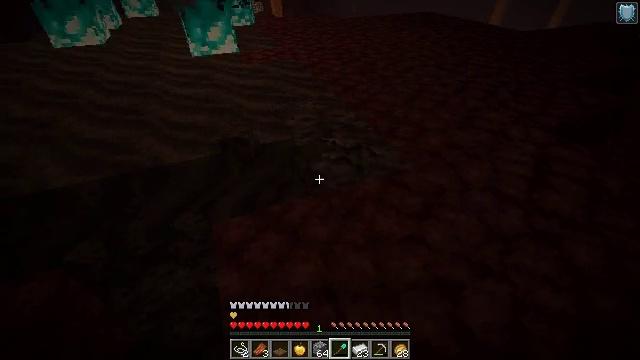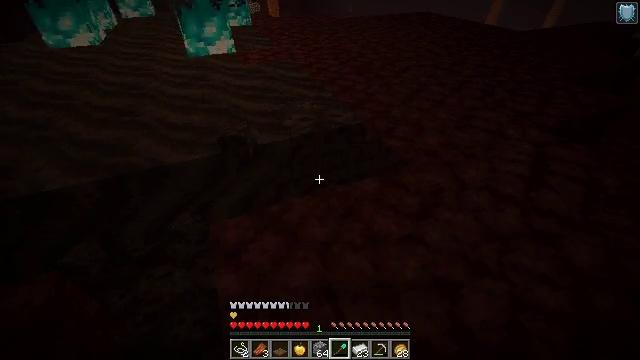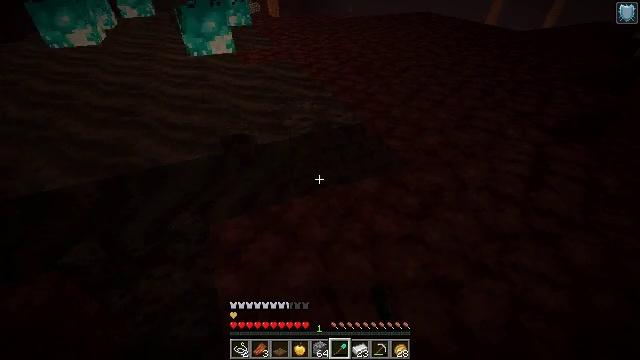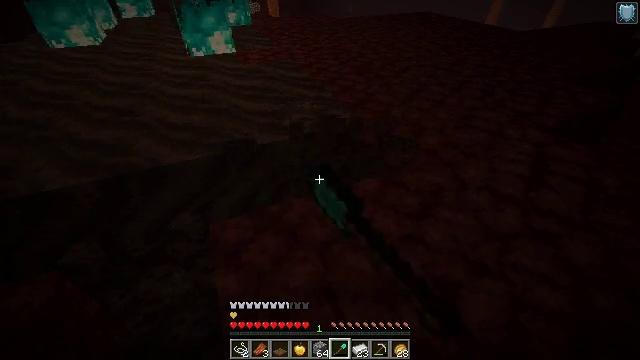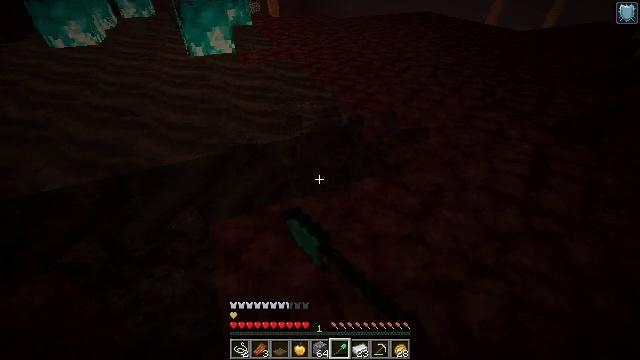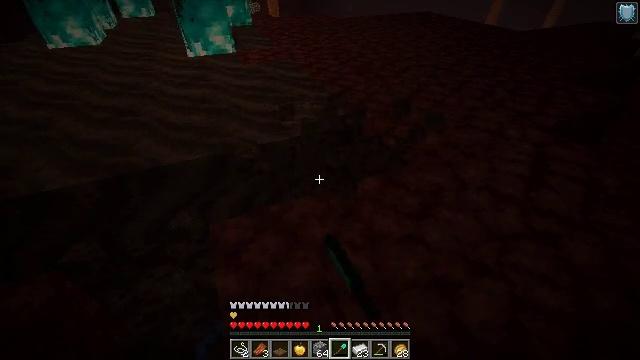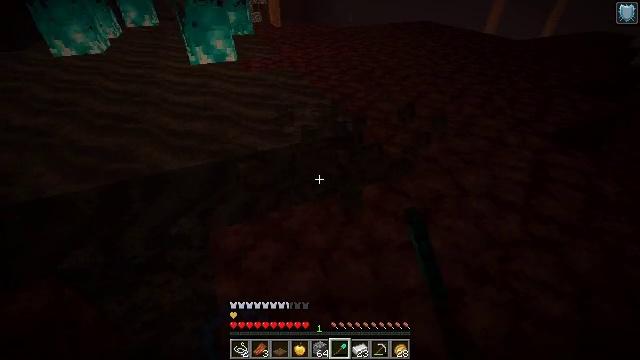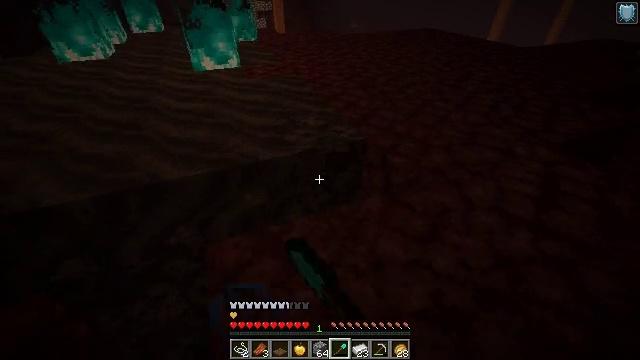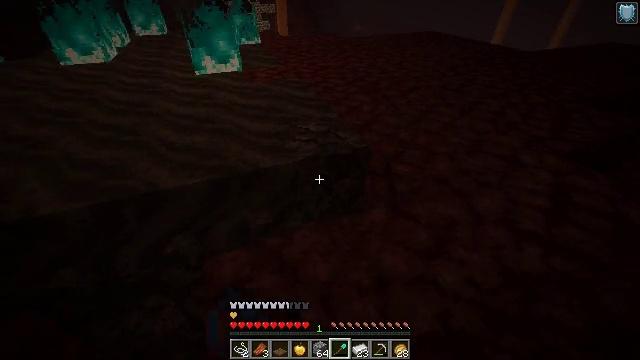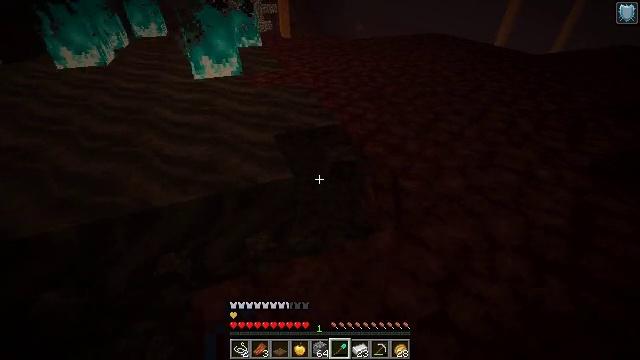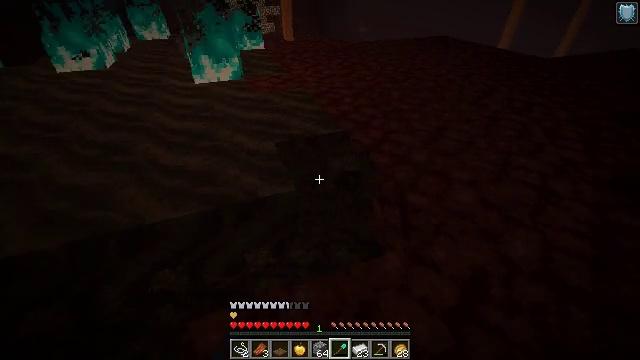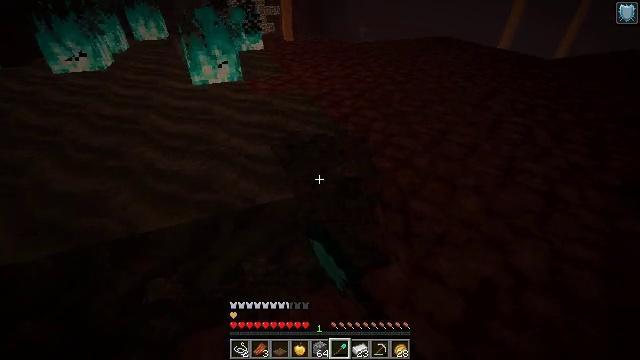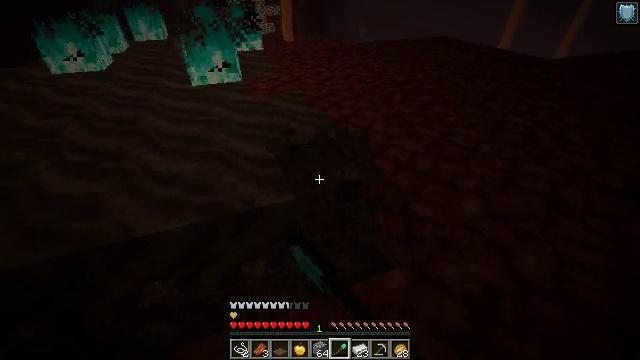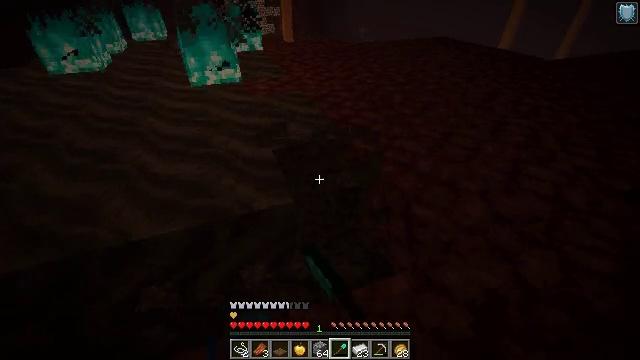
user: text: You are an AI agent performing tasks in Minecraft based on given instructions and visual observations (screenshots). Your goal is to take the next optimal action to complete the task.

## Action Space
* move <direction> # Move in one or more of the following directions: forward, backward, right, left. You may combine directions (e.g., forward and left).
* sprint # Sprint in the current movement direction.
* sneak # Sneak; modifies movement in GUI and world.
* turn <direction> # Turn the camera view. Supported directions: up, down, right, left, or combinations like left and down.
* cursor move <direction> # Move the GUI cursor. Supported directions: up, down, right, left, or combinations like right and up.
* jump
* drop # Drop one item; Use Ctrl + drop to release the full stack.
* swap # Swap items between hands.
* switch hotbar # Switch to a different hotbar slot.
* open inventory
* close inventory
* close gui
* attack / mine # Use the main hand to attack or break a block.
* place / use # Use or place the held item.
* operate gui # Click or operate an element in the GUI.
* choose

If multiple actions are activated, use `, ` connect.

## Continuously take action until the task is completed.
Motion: motion action
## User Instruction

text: Mine the soul sand in the Nether.
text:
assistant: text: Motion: attack / mine
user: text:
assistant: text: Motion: attack / mine
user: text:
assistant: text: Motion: attack / mine
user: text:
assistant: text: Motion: attack / mine
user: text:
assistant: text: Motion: attack / mine
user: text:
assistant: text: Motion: turn up, attack / mine
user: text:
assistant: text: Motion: move forward, turn up, attack / mine
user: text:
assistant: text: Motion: move forward, attack / mine
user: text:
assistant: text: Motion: move forward, attack / mine
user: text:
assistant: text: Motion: move forward, attack / mine
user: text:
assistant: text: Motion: attack / mine
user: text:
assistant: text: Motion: attack / mine
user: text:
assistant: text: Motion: attack / mine
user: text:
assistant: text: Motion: attack / mine